Interaction volume radius: 5 \u00c5
Interaction volume height: 10 \u00c5
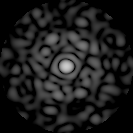
Disorder parameter: 0.8616